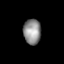
Tissue: lung
Cell type: Epithelial cells
Senescence score: 0.1904
Nuclear area (px): 436
Mean DAPI intensity: 141.663